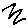
Label: zigzag